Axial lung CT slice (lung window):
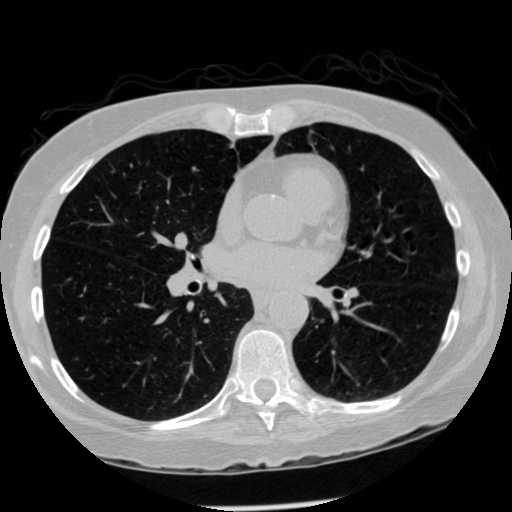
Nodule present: no